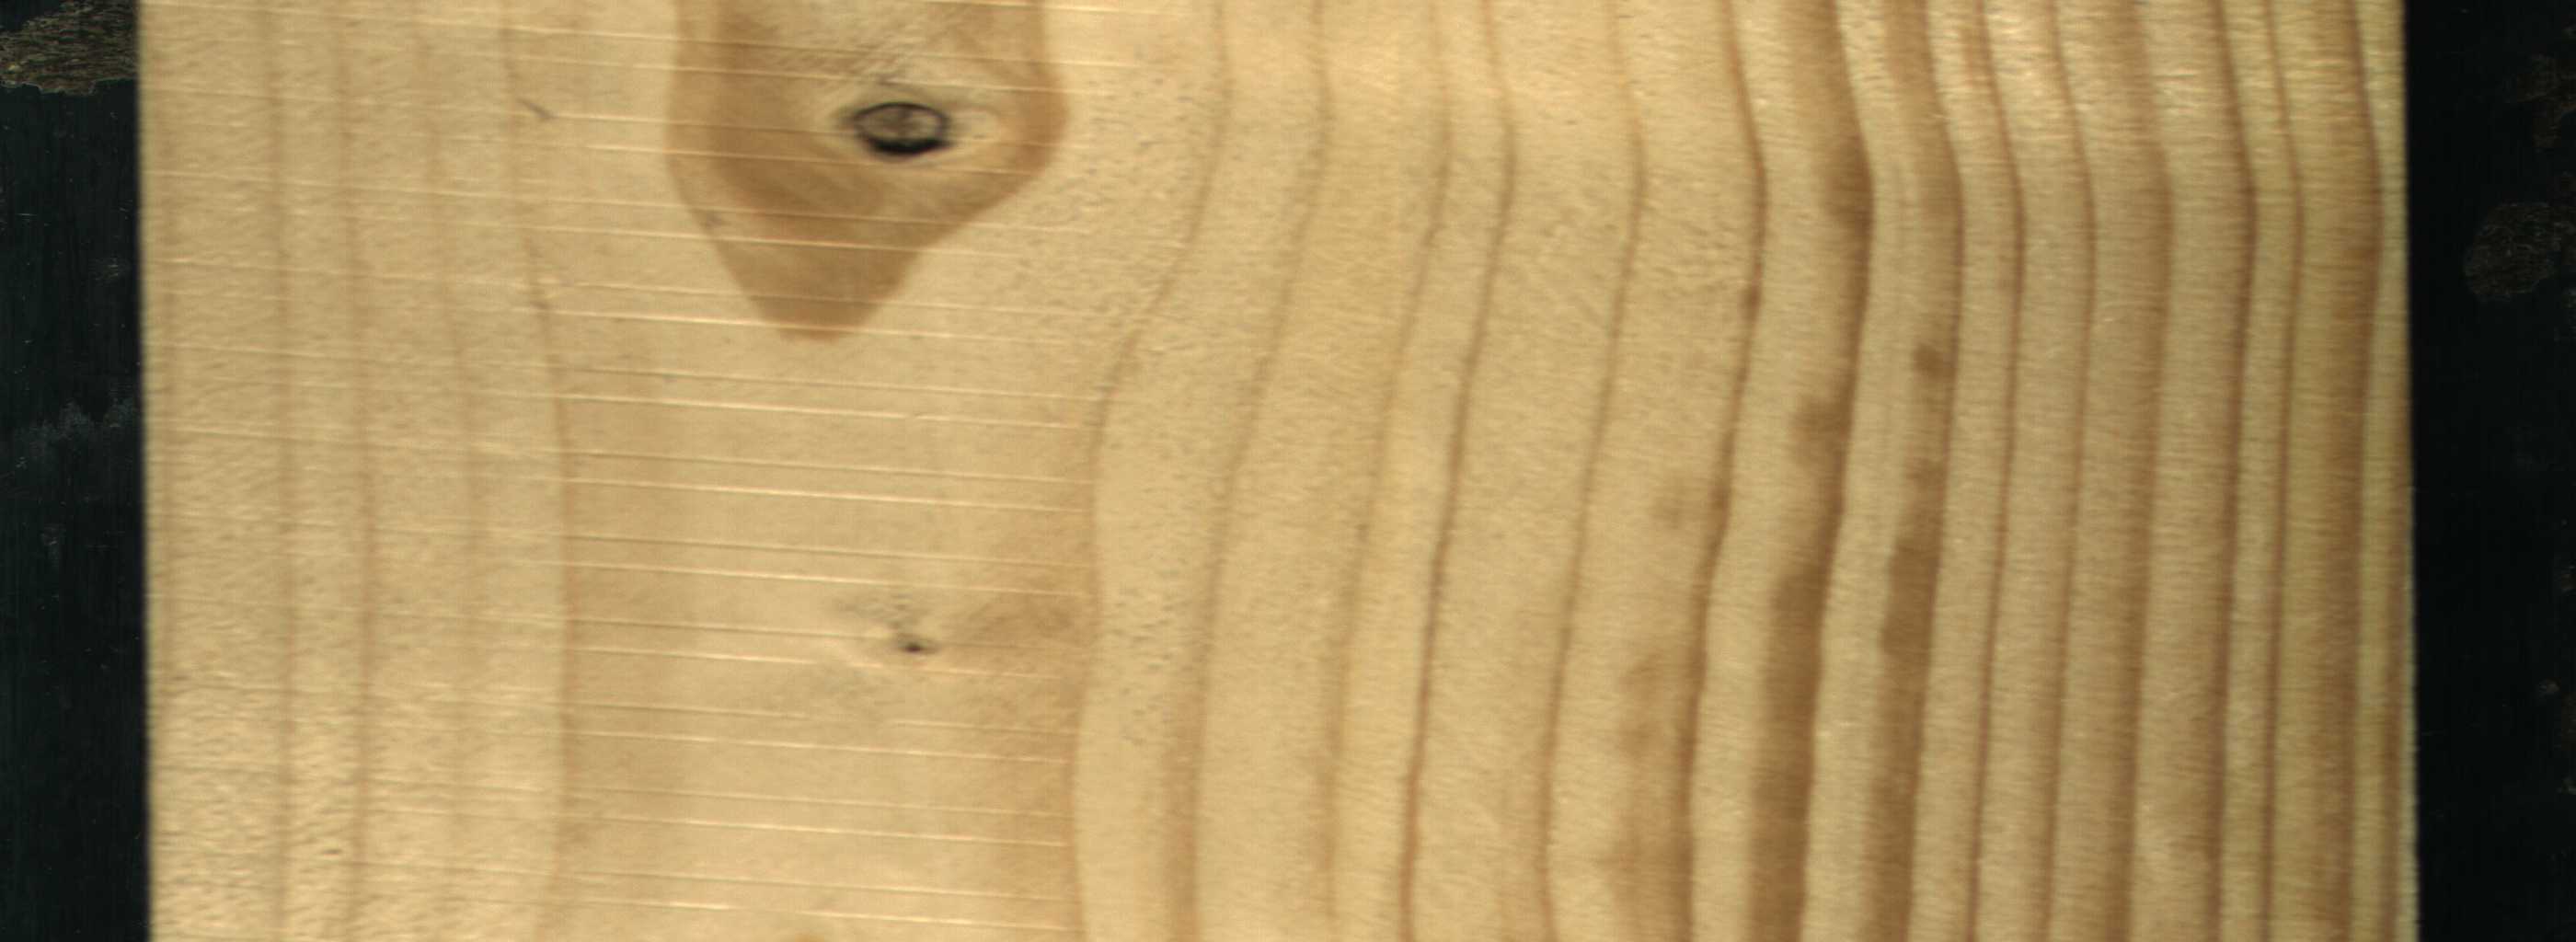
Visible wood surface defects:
Dead_Knot